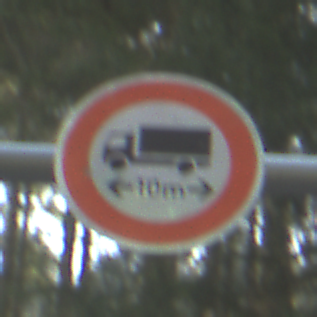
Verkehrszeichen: TatsaechlicheLaenge
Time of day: MorningAfternoon
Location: Outdoor (Nature)
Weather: Clear
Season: NotSpecified
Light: Natural